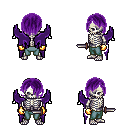
a pixel art fantasy rpg character, male body template, skeleton, purple wings, teal pants, purple bangs hairstyle, gold gloves, dagger, four views (front, back, left, right), 2x2 character sprite sheet, small pixel art, hard edges, no anti-aliasing